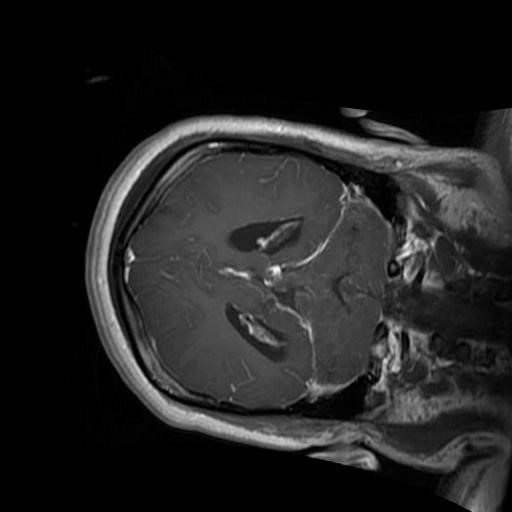
Label: brain_glioma